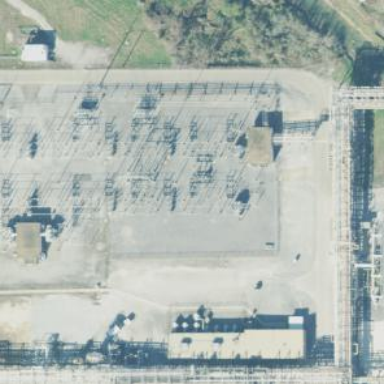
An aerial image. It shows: Outdoor power substation enclosed by fence. The substation operates at the transmission level.